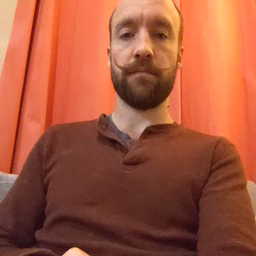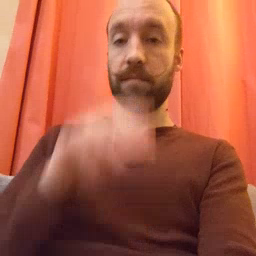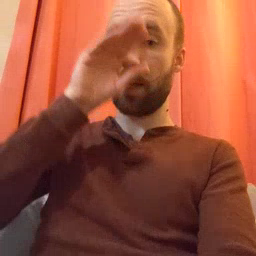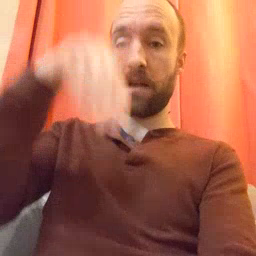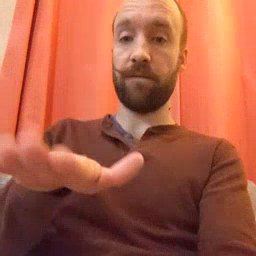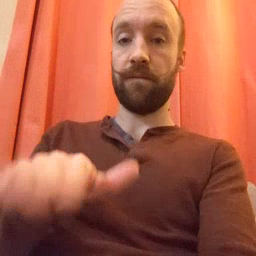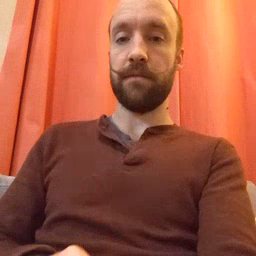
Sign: elephant